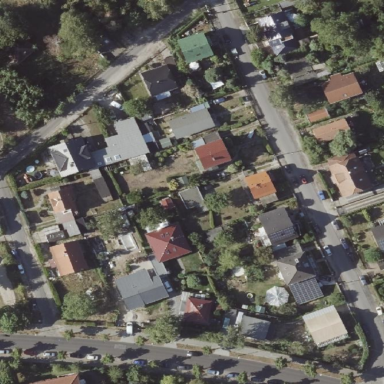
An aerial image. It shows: Residential area.